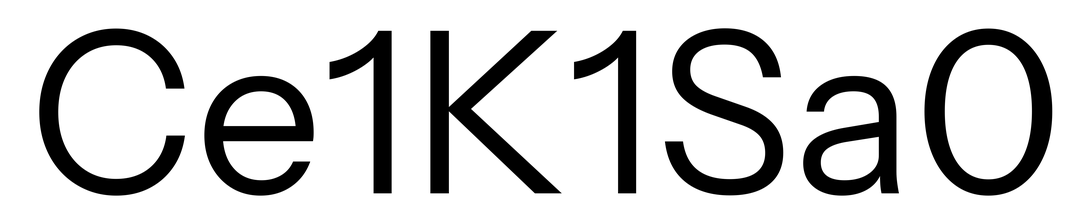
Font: InstrumentSans_Regular